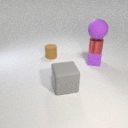
large purple rubber sphere above small red metal cylinder